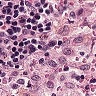
Metastatic tissue present: no